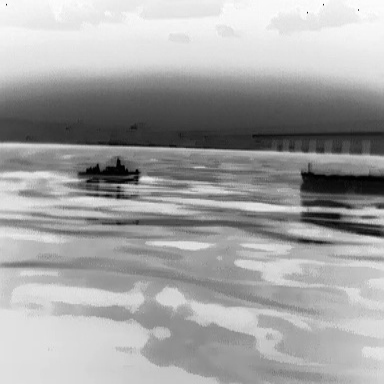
There is a warship in the infrared image.